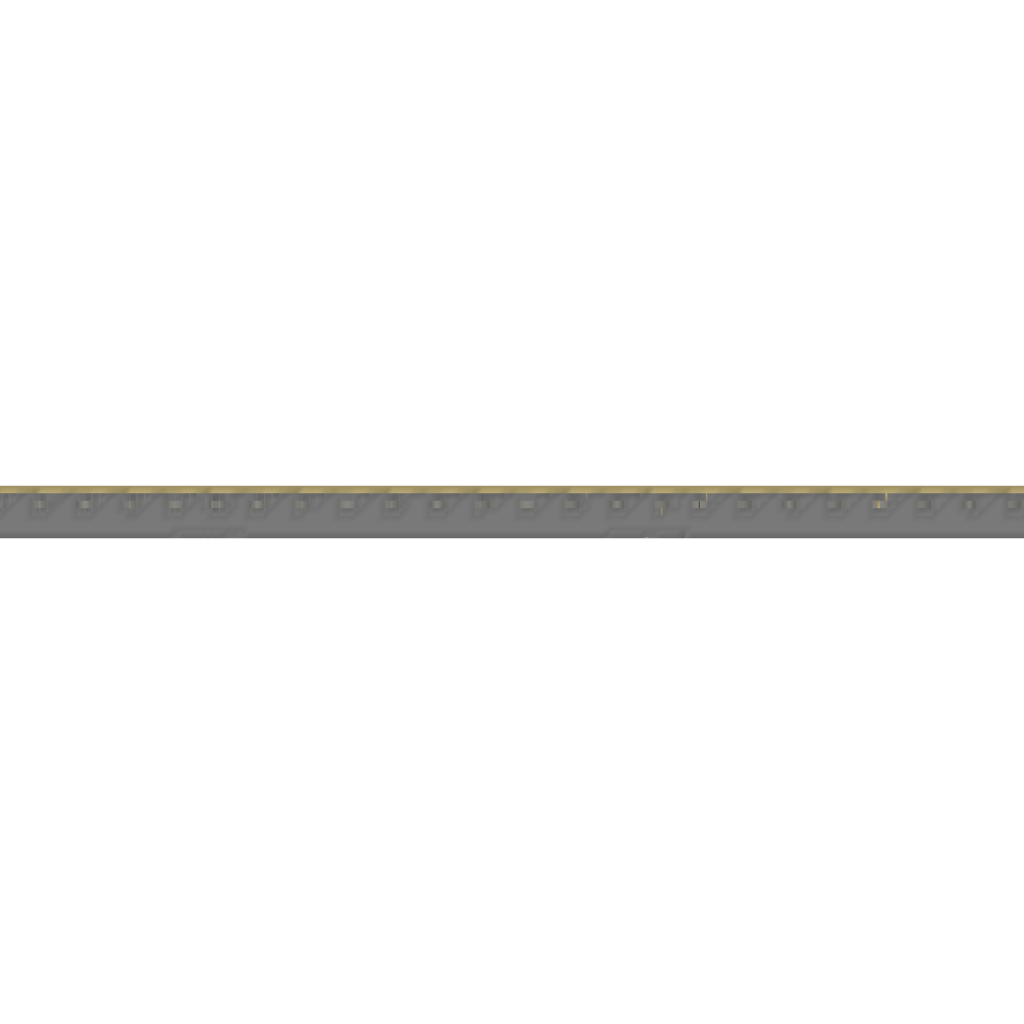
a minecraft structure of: Grand hotel